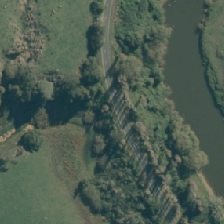
Land cover: indigenous_forest